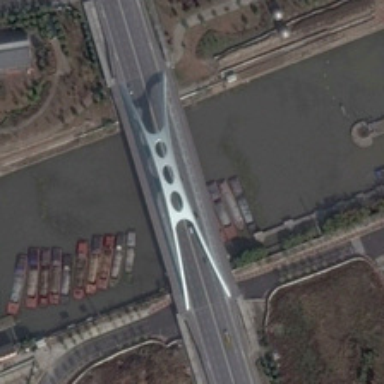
Some boats are in a river with green trees in two sides and a bridge over it .